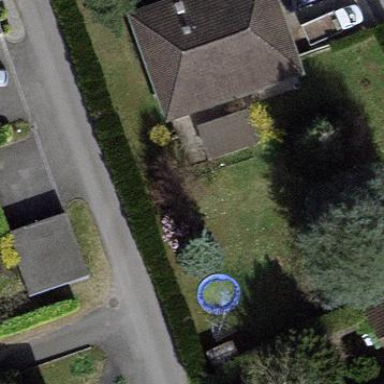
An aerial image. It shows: Garden enclosed by fence.